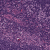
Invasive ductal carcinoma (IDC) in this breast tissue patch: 0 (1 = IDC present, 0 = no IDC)